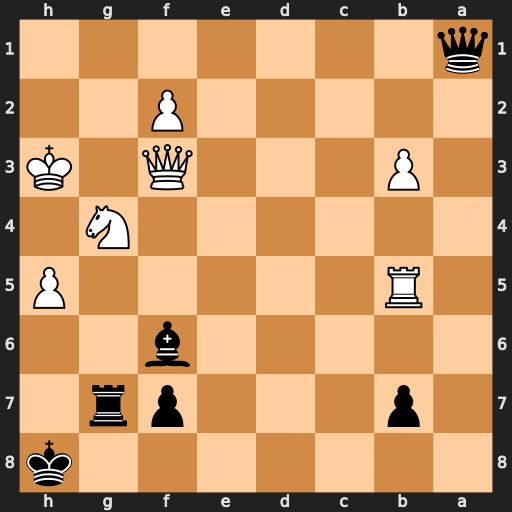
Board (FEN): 7k/1p3pr1/5b2/1R5P/6N1/1P3Q1K/5P2/q7
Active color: b
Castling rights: -
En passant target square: -
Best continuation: Qf1+ Kh2 Qxb5